九年级 · 度量几何学
如图, $P A$ 是 $\odot O$ 的切线, $O P$ 交 $\odot O$ 于点 $B$, 如果 $\sin P=\frac{1}{2}, O B=1$, 那么 $B P$ 的长是 $(\quad)$

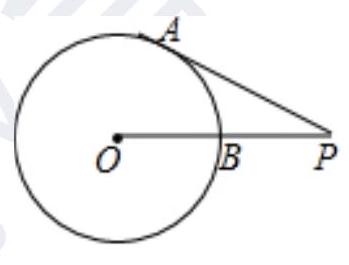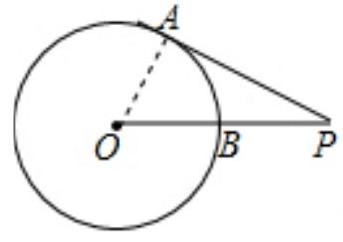
A. 4
B. 2
C. 1
D. $\sqrt{3}$
答案: C
解析: 连接 $O A$,

$\because P A$ 为 $\odot O$ 的切线，

$\therefore \angle O A P=90^{\circ}$,

$\because \sin P=\frac{1}{2}, O B=1$,

$\therefore A O=1$, 则 $O P=2$,

故 $B P=2-1=1$.

故选: $C$.